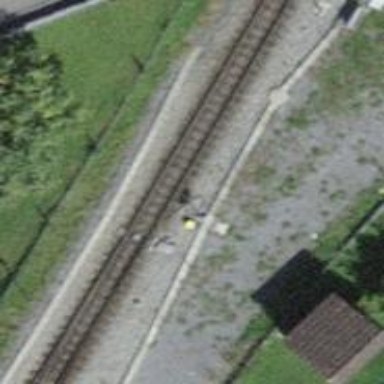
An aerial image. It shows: Railway switch.